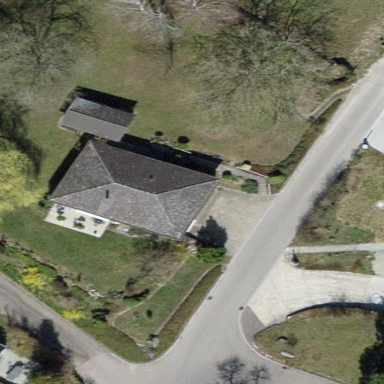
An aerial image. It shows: Detached building with hipped roof.